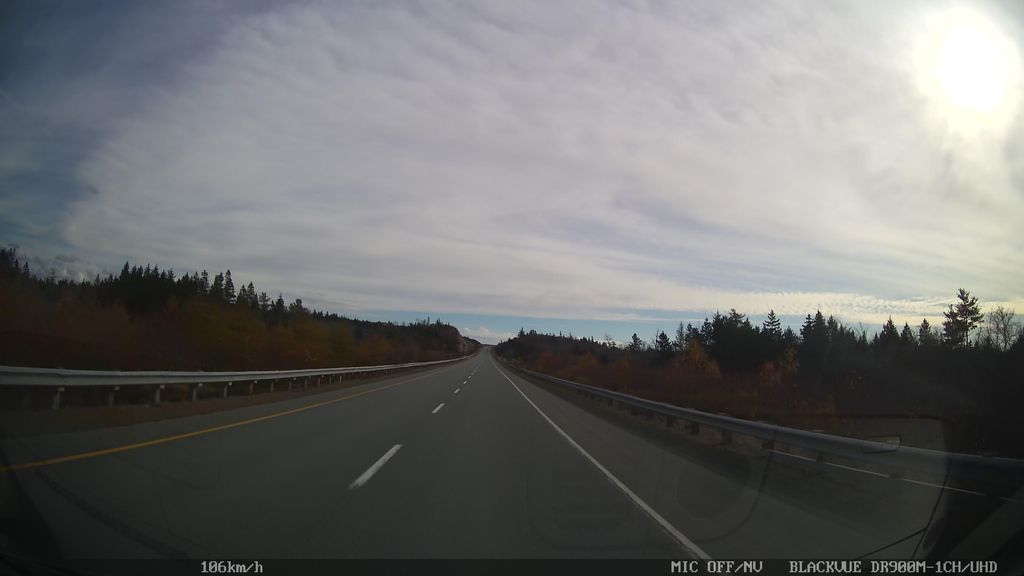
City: halifax